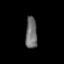
Tissue: lung
Cell type: Endothelial cells
Senescence score: 0.6788
Nuclear area (px): 356
Mean DAPI intensity: 110.346